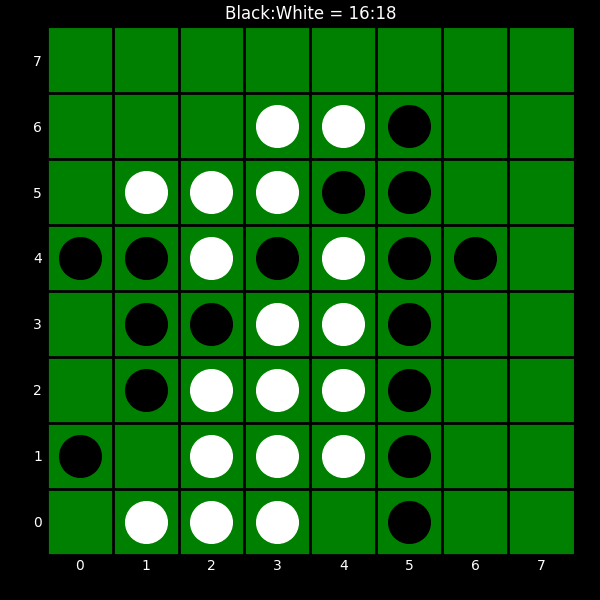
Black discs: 16
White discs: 18